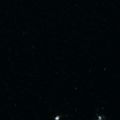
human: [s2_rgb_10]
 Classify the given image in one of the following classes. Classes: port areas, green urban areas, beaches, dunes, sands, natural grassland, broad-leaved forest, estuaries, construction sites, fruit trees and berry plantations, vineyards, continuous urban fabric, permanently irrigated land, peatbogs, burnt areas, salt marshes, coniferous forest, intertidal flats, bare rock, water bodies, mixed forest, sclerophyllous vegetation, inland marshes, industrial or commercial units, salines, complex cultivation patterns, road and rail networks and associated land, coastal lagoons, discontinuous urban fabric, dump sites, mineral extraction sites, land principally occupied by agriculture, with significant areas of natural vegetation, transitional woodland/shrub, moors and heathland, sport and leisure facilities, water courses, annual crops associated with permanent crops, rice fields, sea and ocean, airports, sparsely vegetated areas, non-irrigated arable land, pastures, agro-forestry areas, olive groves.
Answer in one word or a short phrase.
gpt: sea and ocean